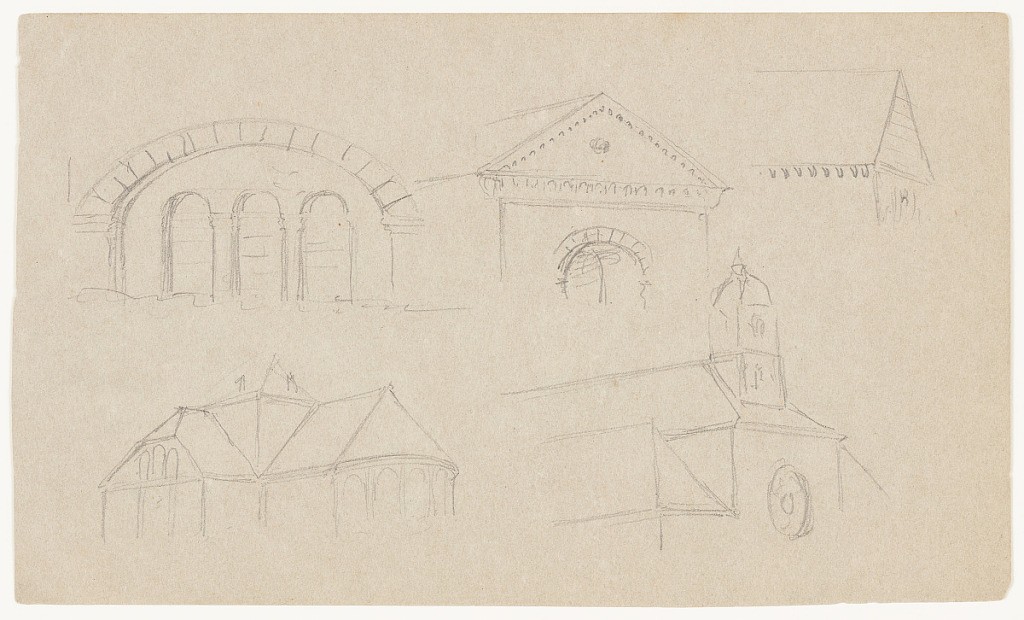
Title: Architectural Sketches
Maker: Frederic Edwin Church, American, 1826–1900
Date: August - September 1868
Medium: Graphite on gray wove paper
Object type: Drawing
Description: Architectural sketches showing five detailed views of different buildings. Along the upper register, an arched colonnade, an oblique view of a pediment, and a cornice are shown. Below, at left, the apse of a church is rendered obliquely with its facade and belfry to the right.